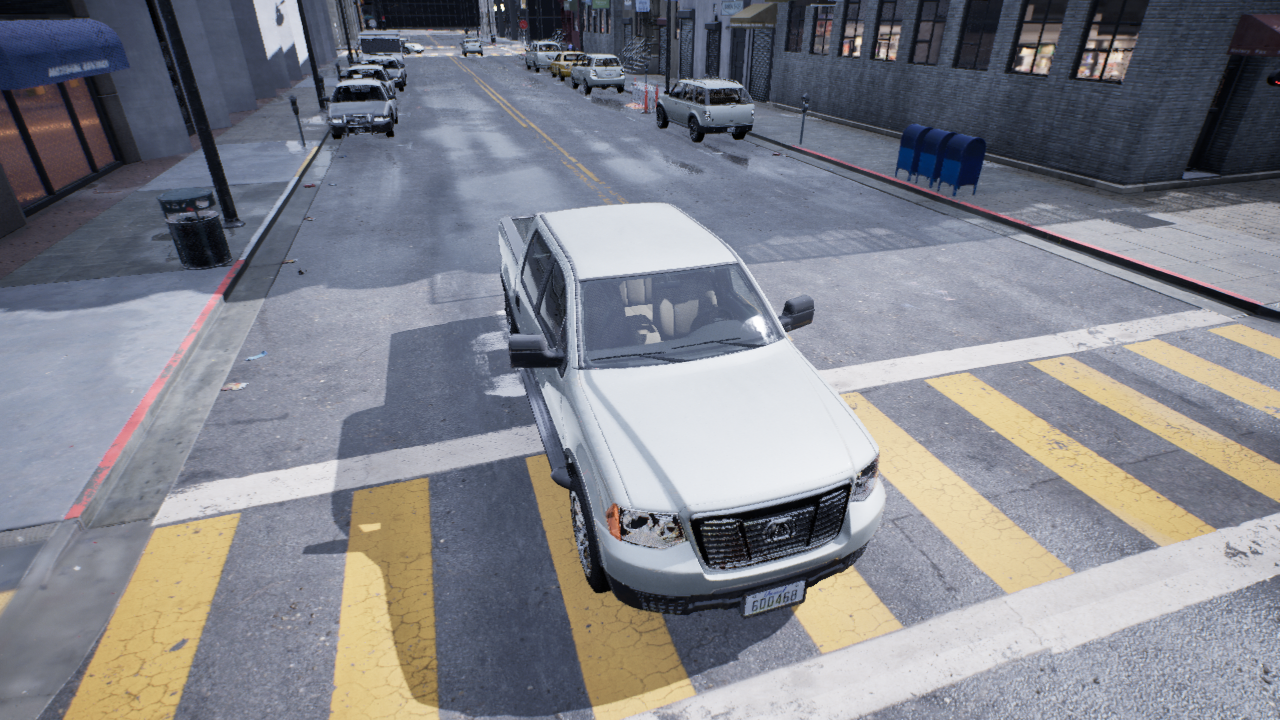
Venue: residential
Lighting: overcast
Vehicle rig: pickup